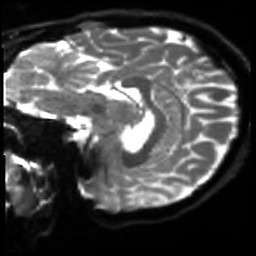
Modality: sbref
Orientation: sagittal
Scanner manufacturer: siemens
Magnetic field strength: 3 T
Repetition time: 4 s
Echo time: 0.0594 s